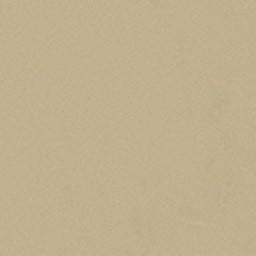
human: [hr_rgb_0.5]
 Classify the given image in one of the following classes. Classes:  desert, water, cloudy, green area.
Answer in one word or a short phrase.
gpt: desert